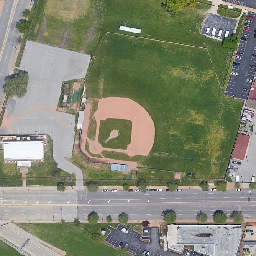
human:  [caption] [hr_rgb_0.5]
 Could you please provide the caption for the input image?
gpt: There is a road next to a green baseball field

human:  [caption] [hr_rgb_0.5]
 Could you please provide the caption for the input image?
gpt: A path separates the baseball field from the White House.

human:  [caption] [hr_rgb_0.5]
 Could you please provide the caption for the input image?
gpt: A baseball field is alongside a gray, bare piece of land.

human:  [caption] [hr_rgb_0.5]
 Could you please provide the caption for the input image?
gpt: The baseball field and the gray bare soil are close to each other.

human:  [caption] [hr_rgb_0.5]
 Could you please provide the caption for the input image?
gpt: A path separating the baseball field from the White House.